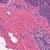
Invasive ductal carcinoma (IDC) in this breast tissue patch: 0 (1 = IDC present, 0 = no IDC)